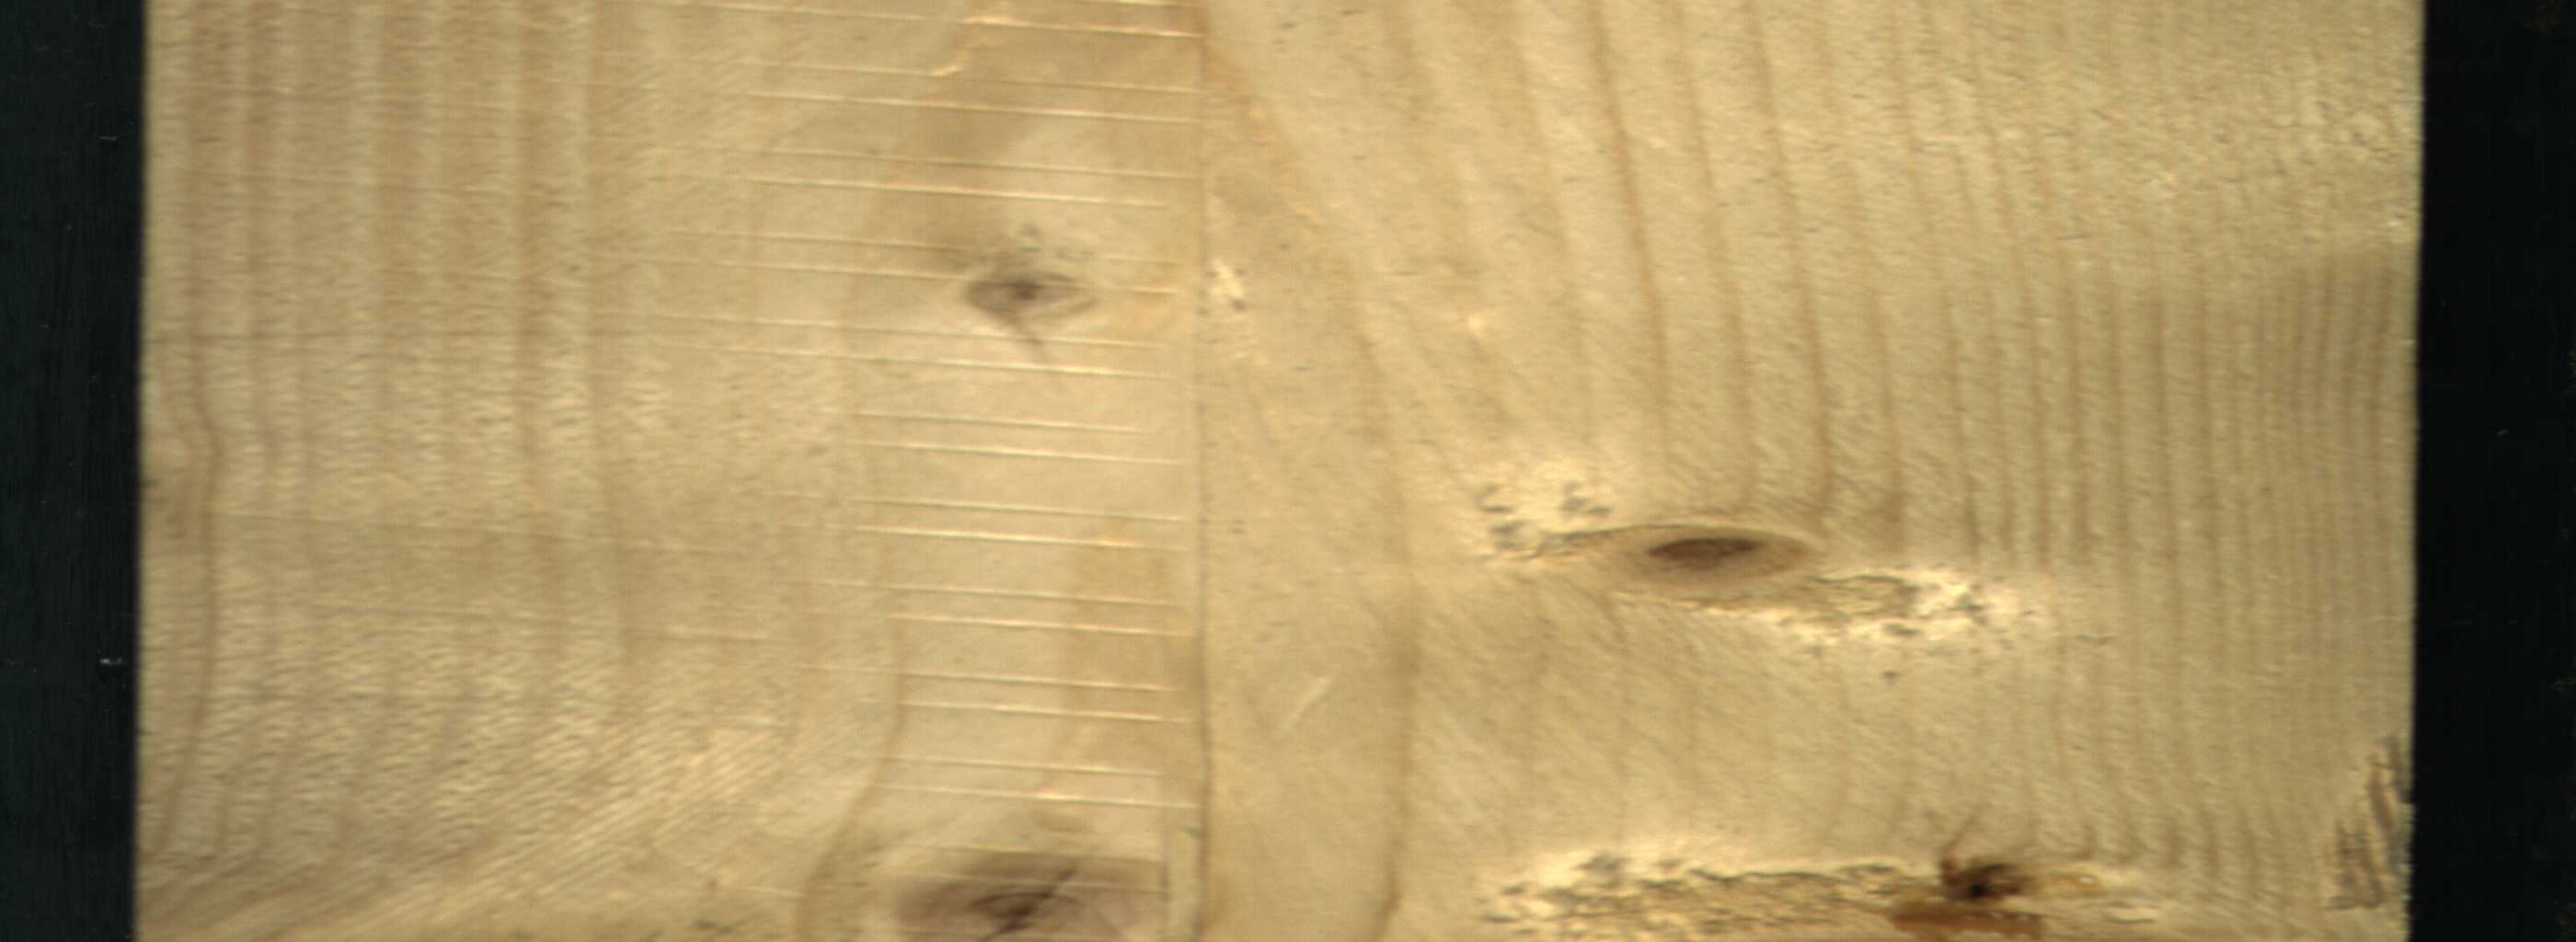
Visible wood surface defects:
resin
resin
resin
Dead_Knot
Live_Knot
Live_Knot
Live_Knot